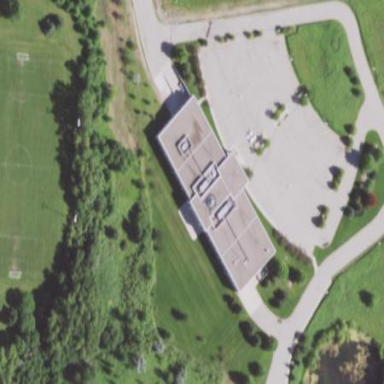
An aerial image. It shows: Office building.